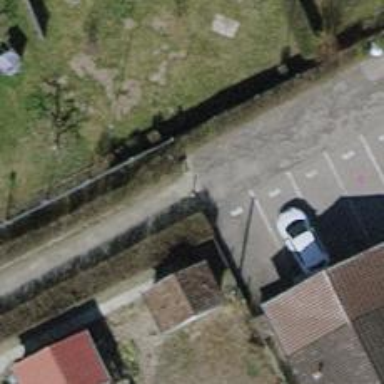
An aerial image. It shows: Bollard barrier.